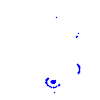
Particle: pion